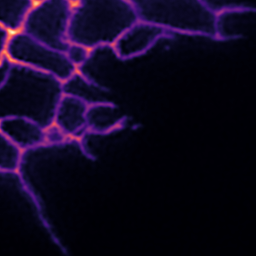
Label: Super-resolution ER image